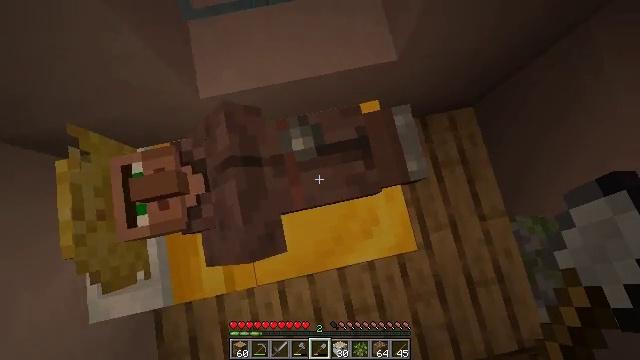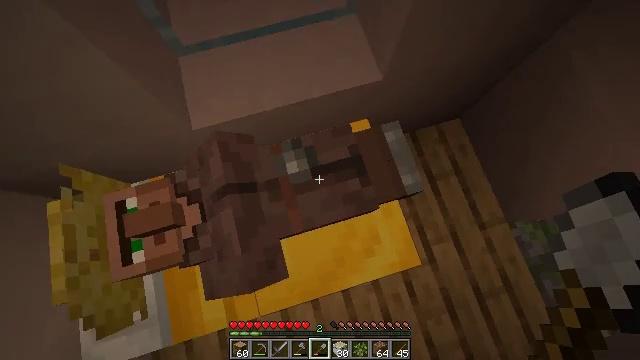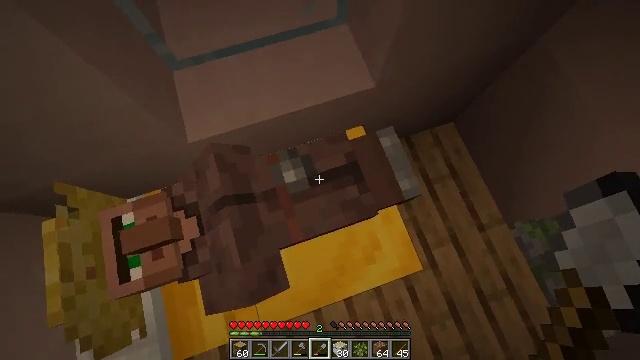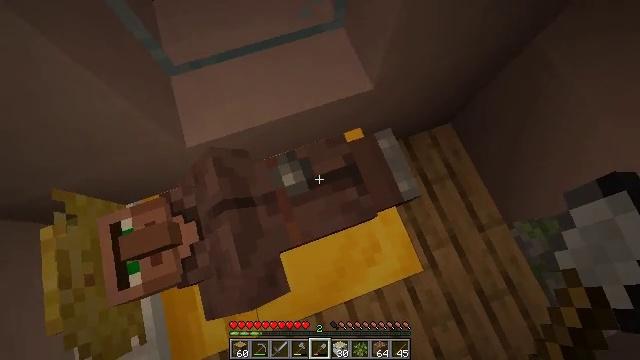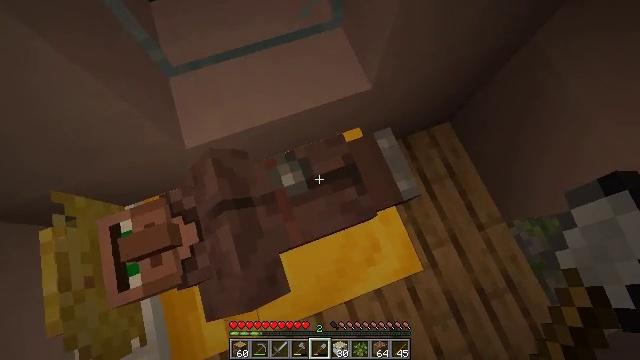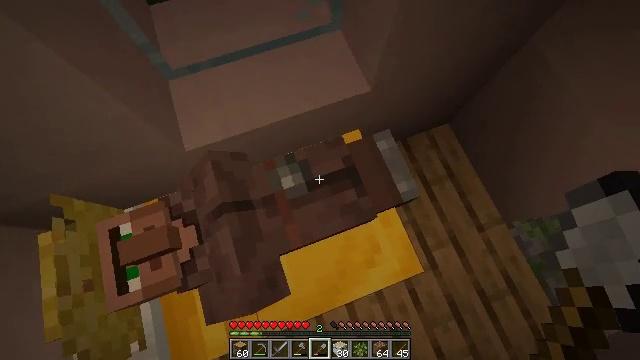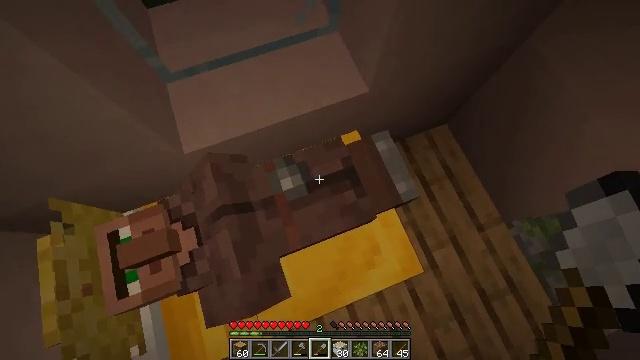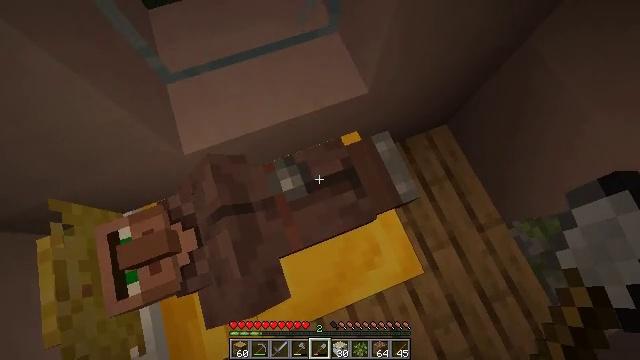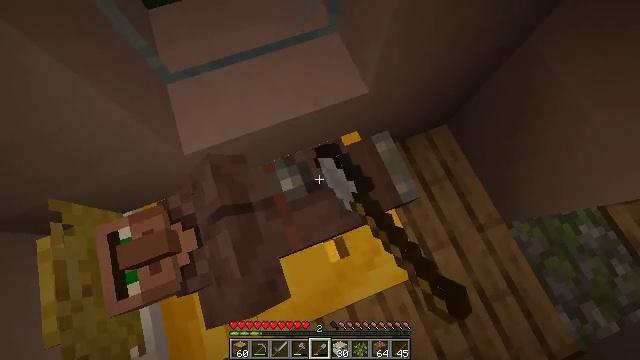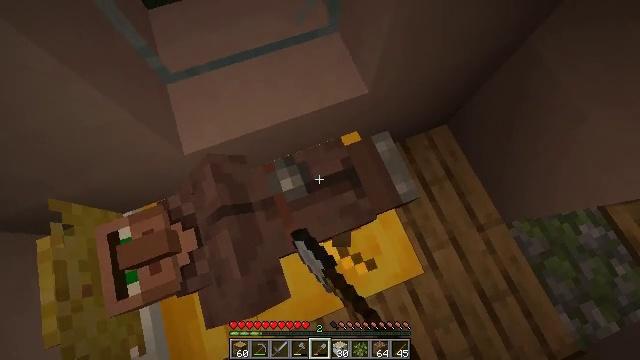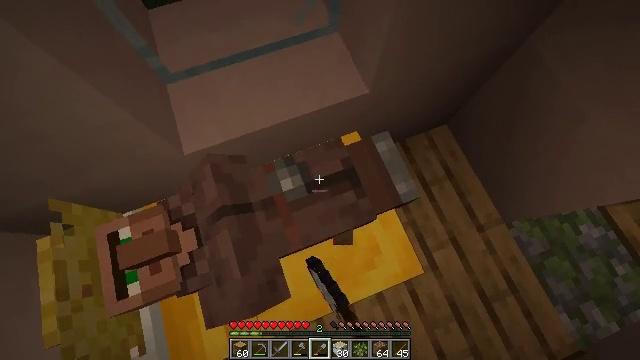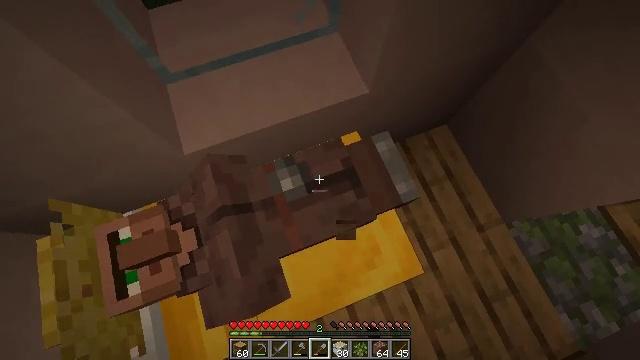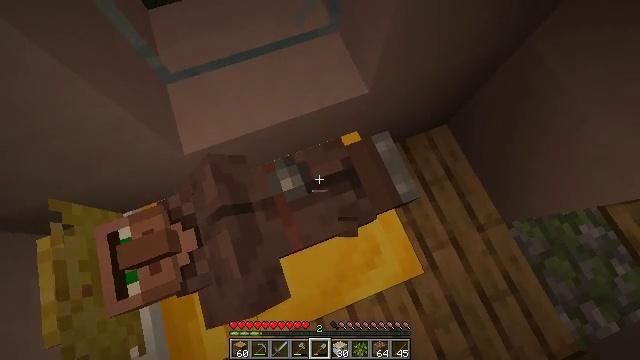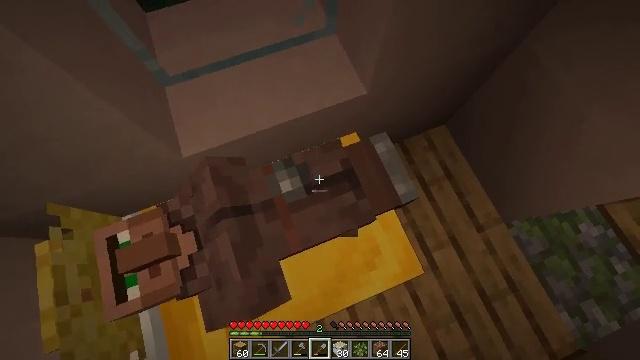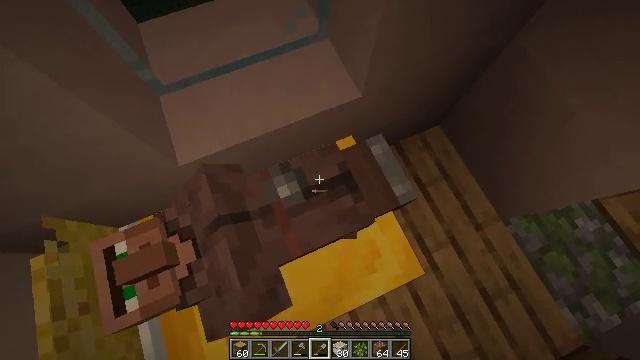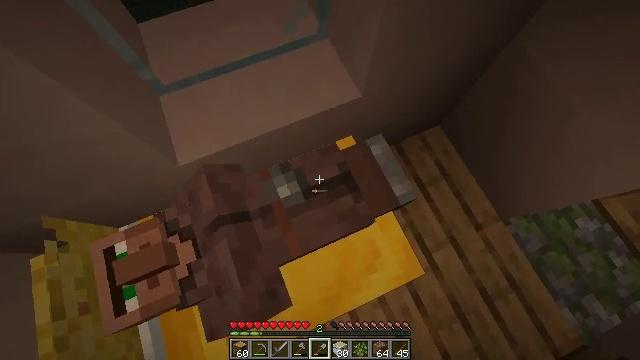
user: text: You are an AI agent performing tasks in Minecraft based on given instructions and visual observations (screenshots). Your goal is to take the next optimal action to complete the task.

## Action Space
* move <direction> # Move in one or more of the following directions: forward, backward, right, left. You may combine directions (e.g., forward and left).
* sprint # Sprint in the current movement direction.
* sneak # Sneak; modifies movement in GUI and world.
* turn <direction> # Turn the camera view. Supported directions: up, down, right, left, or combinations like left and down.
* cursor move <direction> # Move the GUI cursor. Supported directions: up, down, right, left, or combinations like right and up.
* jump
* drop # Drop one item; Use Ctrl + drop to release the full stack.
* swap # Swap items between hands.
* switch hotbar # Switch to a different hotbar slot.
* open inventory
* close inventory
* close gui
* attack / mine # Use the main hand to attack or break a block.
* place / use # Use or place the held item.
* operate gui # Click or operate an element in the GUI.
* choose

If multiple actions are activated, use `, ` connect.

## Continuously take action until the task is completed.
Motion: motion action
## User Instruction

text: Remove the yellow bed.
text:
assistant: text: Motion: turn right and up
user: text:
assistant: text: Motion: turn right and up
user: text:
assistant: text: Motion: no_op
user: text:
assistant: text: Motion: no_op
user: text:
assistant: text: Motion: no_op
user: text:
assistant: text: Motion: no_op
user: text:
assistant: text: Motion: attack / mine
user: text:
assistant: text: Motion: attack / mine
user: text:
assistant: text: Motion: attack / mine
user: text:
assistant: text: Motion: no_op
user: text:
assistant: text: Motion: no_op
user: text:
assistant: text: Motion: no_op
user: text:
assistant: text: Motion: no_op
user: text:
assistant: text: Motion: turn right
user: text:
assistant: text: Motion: no_op
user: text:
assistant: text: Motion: no_op
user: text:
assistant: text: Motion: turn right and up
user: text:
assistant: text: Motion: turn right and up
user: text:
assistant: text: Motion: turn right and up
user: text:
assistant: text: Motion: turn right and up
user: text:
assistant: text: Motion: turn right and up
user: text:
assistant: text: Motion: turn right
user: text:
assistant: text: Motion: turn right and up
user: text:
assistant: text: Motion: turn right
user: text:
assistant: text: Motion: turn right
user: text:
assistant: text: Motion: turn right and up
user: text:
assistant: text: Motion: no_op
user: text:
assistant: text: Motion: no_op
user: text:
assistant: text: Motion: no_op
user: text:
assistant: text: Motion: no_op